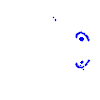
Particle: pion